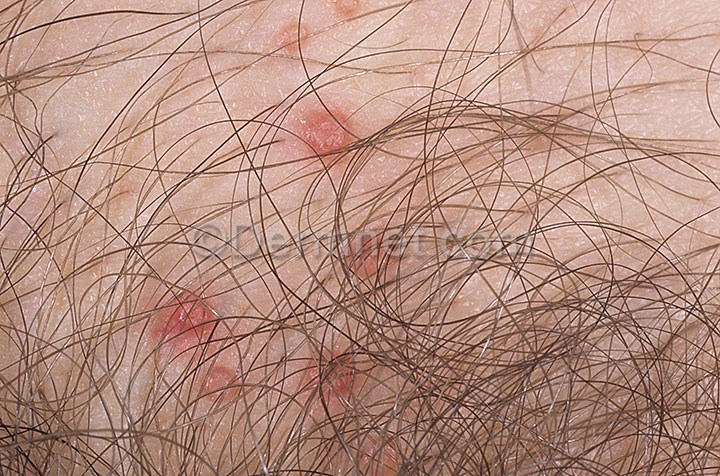
Disease: Warts Molluscum and other Viral Infections